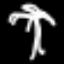
Label: palm tree